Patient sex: M
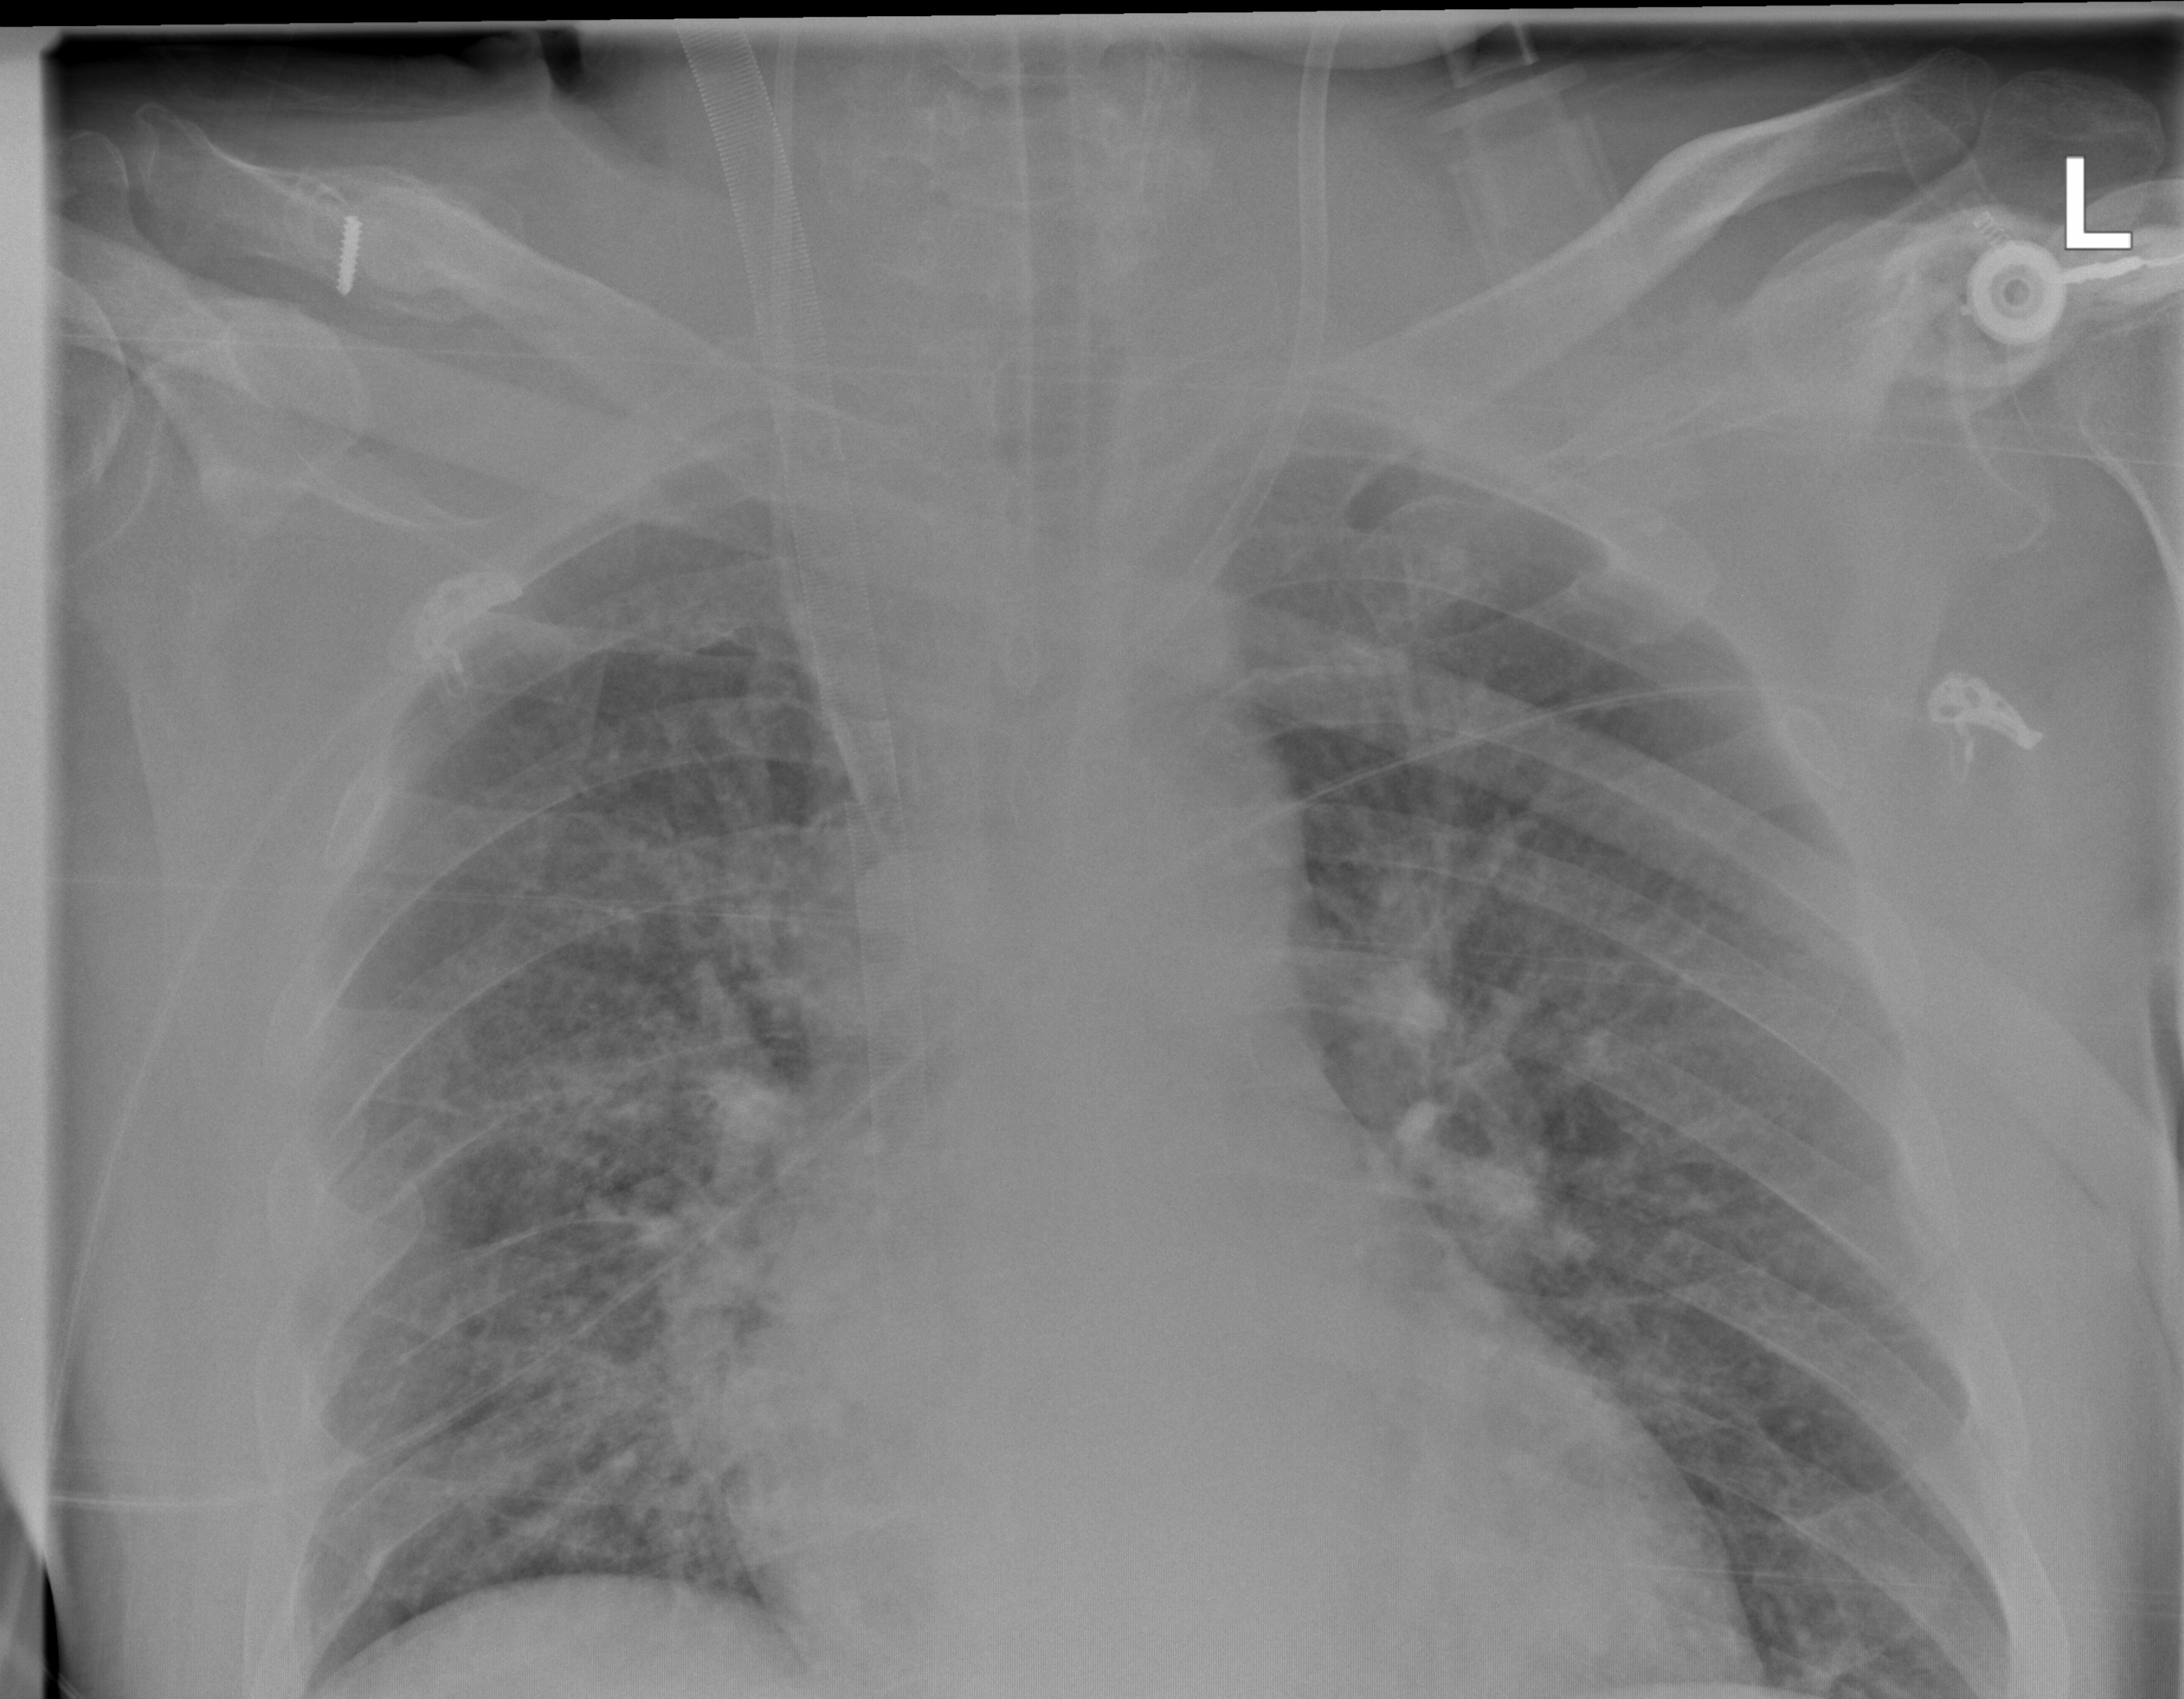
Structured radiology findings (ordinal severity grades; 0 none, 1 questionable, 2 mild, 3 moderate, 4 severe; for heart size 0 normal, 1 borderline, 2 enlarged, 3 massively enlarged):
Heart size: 1
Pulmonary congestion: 2
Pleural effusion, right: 0
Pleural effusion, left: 0
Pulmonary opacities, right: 2
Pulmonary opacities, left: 2
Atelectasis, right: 2
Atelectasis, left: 2